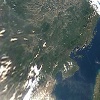
Label: land